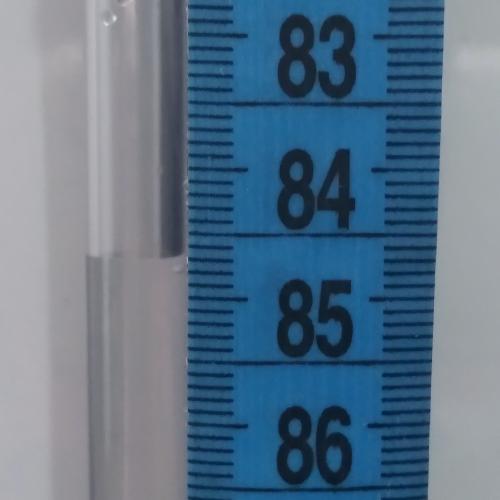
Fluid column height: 84.7 cm